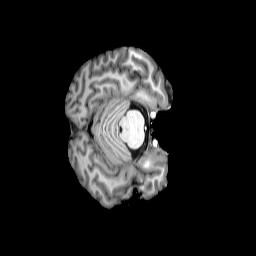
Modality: T1w
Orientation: axial
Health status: ill
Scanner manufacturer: siemens
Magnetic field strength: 3 T
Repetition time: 2 s
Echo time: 0.00303 s